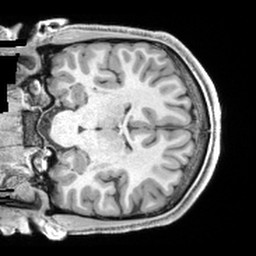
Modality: T1w
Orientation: coronal